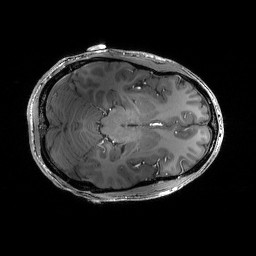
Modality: T1w
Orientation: axial
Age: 32
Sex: male
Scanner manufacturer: siemens
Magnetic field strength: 6.98 T
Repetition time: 2.37 s
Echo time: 0.00231 s